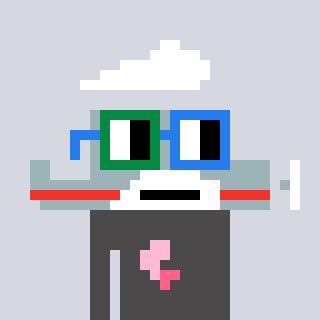
a pixel art character with square green and blue glasses, a plane-shaped head and a grayscale-colored body on a cool background